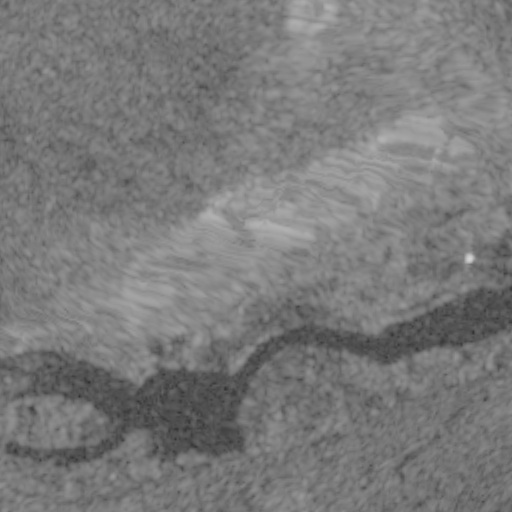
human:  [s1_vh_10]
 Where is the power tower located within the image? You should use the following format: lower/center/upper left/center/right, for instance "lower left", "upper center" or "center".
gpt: The power tower is located in the upper left of the image.
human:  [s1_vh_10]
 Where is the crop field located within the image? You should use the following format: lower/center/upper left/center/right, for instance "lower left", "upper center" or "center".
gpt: There is no crop field in the image.

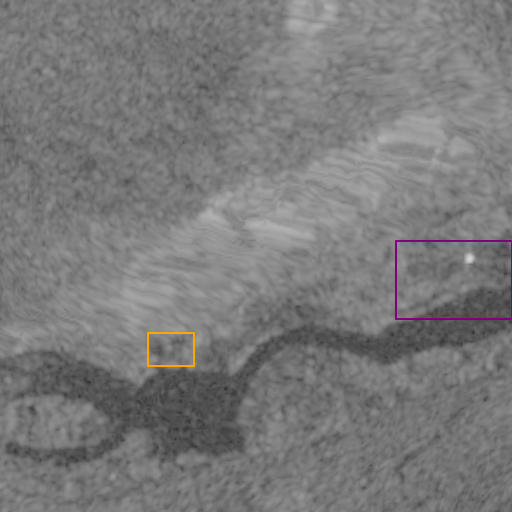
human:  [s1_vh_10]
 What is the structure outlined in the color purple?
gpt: The structure outlined in purple is a crop field.
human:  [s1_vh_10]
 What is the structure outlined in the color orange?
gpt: The structure outlined in orange is a quarry.
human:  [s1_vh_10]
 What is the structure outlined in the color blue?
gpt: There is no blue outline.